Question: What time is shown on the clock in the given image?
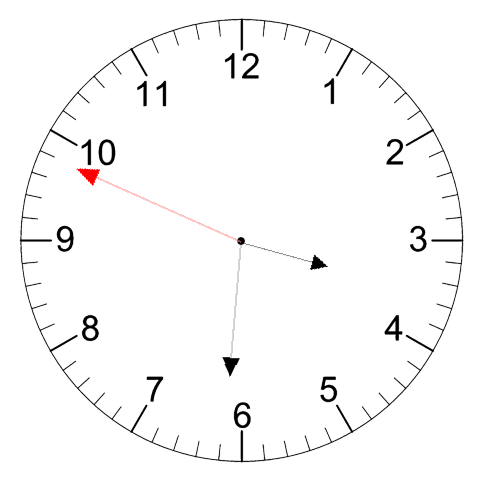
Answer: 03:30:49